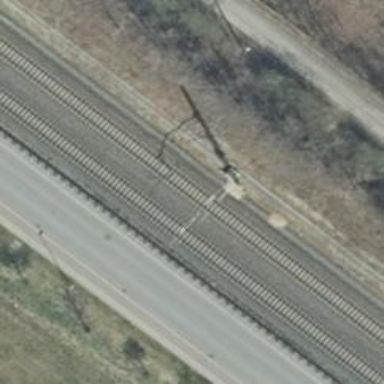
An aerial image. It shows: Milestone along the railway track with catenary mast.